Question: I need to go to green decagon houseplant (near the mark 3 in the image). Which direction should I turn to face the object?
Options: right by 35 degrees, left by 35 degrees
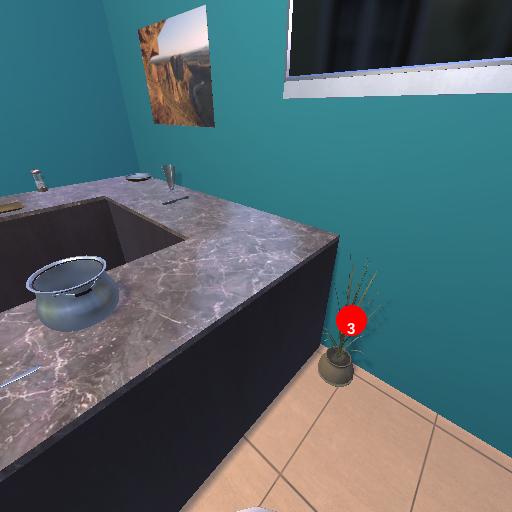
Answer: right by 35 degrees